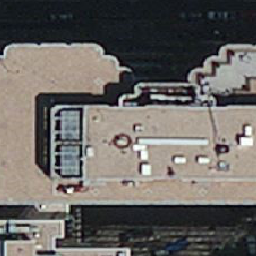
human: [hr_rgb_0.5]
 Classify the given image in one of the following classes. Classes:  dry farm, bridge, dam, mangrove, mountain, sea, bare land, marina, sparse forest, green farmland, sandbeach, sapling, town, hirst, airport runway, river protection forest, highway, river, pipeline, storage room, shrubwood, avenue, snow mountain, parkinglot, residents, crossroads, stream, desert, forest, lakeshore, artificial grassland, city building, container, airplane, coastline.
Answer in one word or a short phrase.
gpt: city building